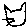
Label: cat